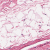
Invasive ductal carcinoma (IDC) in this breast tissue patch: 0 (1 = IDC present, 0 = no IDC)